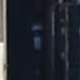
Vehicle type: Car